Question: Count the number of objects in the diagram.
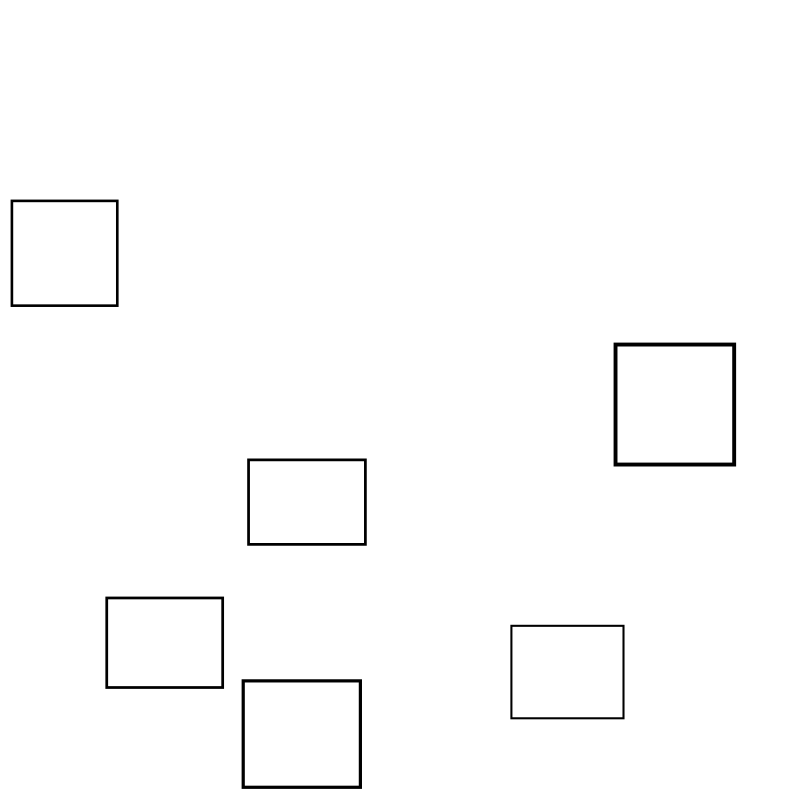
Answer: 6